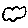
Label: cloud